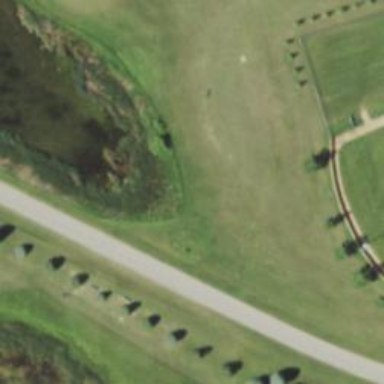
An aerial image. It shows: Disc golf basket.